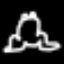
Label: frog